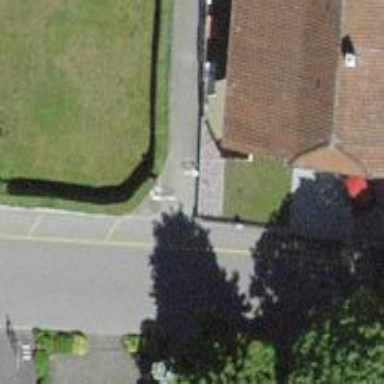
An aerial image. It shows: Cycle barrier.